Question: I'm trying to decrypt a message that was encrypted using the RSA algorithm

The example from above is taken from <URL>, so I tried to implement it in C#:
'''
int msg = 67;
int Ee = 5;
int Nn = 91;
int Dd = 29;
var cipher = Math.Pow(msg, Ee) % Nn;
var msg2 = Math.Pow(cipher, Dd) % Nn;
MessageBox.Show("Msg: " + msg.ToString() + " cipher: " + cipher.ToString()
+ " msg: " + msg2.ToString());
'''
And the output is following:
> Msg: 67 cipher: 58 msg: 45
As you can see - encryption works fine, but decryption isn't!
So I went and the website and it turned out that Javaspript uses another formula:
'''
function mod( m, n )
{
return m - n*Math.floor(m/n)
}
function PowerMod(x,p,N)
// Compute x^p mod N
{
var A = 1
var m = p
var t = x
while( m > 0 )
{
k = Math.floor( m/2 )
r = m - 2*k
if( r == 1 )
A = mod( A*t, N )
t = mod( t*t, N )
m = k
}
return A
}
var temp = ""
var e = form.e.value
var d = form.d.value
var N = form.N.value
var M = form.Msg.value
form.Cipher.value = PowerMod(M,e,N)
var C = form.Cipher.value
form.Decipher.value = PowerMod(C,d,N)
'''
Rather than copying and pasting ready formula - I'd like to know why my approach isn't working and i'd rather fix my formula than just rewrite JS. Any ideas on how to fix decryption?
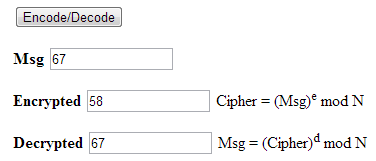
Answer: Your logic is correct, but 'Math.Pow()' won't yield a precise result because 58 is too large for it to handle. This is what ultimately breaks your algorithm. In practice, RSA keys are much larger than that, and computing 'b ^ e' is simply not feasible.
The 'PowerMod()' JavaScript function performs modular exponentiation ('b ^ e % m') without loss of precision using the right-to-left binary method, which is why it works.
You can read more about it on Wikipedia article for <URL>.